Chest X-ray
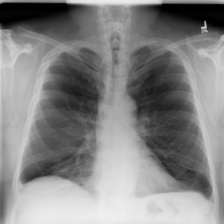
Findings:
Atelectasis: negative
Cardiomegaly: negative
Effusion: negative
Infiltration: negative
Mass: negative
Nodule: negative
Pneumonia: negative
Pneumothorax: negative
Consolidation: negative
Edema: negative
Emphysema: positive
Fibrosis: negative
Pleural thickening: negative
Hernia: negative